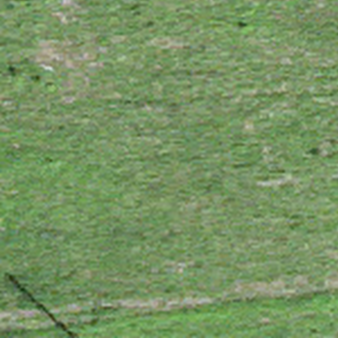
Label: other